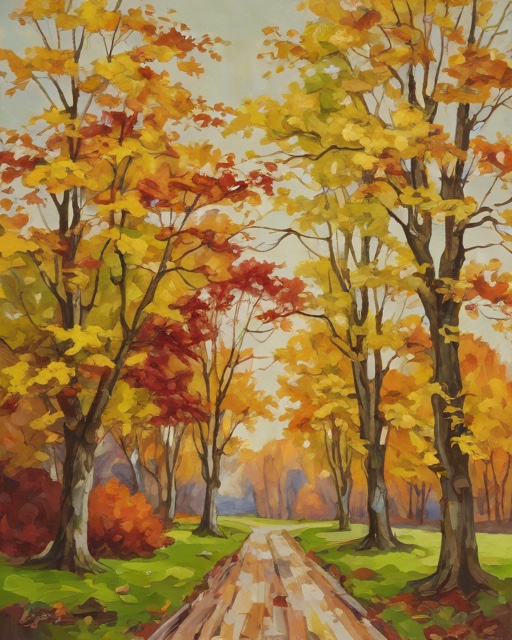
Category: Autumn